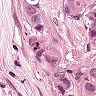
Metastatic tissue present: yes